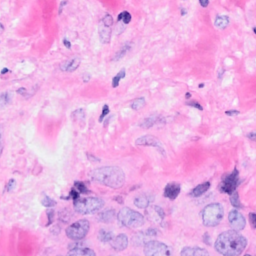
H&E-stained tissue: Breast